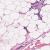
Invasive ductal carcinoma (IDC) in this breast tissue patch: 1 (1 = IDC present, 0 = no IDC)